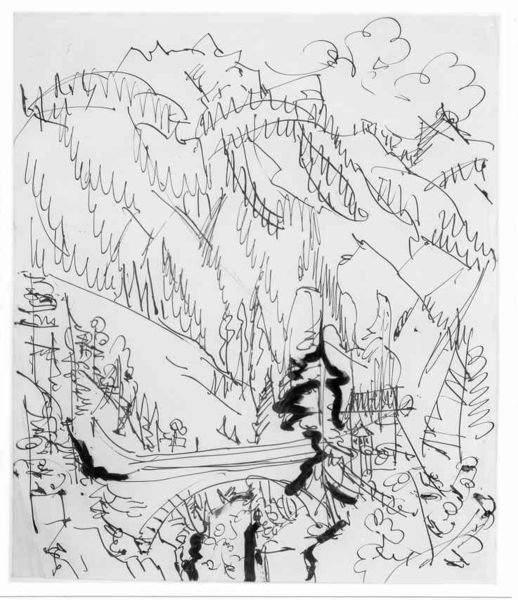
Titel: Gebirgslandschaft mit Brücke
Künstler: Ernst Ludwig Kirchner
Standort: Karlsruhe
Institution: Staatliche Kunsthalle Karlsruhe
Schlagwörter: baum, berg, blätter, dunkel, feder, felsen, himmel, laub, schatten, wasser, weiß, wolken, bäume, fluss, grob, grün, kirchner, landschaft, bewegung, blume, braun, grau, kreide, schwarz, skizze, strasse, zeichnung, ausblick, gras, haus, weg, wiese, wolke, expressionismus, gesicht, mensch, stein, steine, bild, bach, hügel, natur, stamm, brücke, hütte, rauch, wiesen, blatt, tal, wald, wasserfall, chaos, schnell, liebe, papier, bogen, studie, moderne, abhang, abstrakt, berge, gebirge, gipfel, hang, bergkette, graphik, geröll, linien, schlucht, steil, rand, tannen, steg, dick, einfach, spitz, bauch, dünn, hoch, striche, aufsicht, oben, panorama, fett, tusche, höhe, steinbrücke, übergang, expressionistisch, alpen, linie, kohle, wälder, abgrund, druck, schwarz-weiß, schweiz, täler, radierung, konturen, strich, lauf, schawrz, wirr, bleistift, fichte, tanne, entwurf, pinsel, stift, tinte, bleistiftzeichnung, flecken, bahn, eisenbahn, eisenbahnbrücke, steigung, nadelbäume, fichten, tannenbäume, tannenwald, pinselstriche, schienen, viadukt, hänge, gezeichnet, pass, tunnel, schroff, schwaz, schwarz/weiss, kinderzeichnung, gbirge, fichtenwald, tintenskizze, brüke, bergwald, skizee, gekritzel, kritzelei, zeichnunug, kritzel, chaotisch, appen, fraphik, bpogen, bäuma, flott, en, brüclke, #brücke, dfs, tanne berge strasse, sk9zze, grob skizziert, bertge, alöpen, nadelbäumde, strichzeichung, shcwarzweiß, sd, gekizzel, tiunte, waldkohle